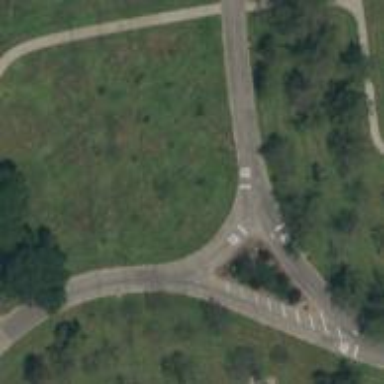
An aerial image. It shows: Road with stop sign.